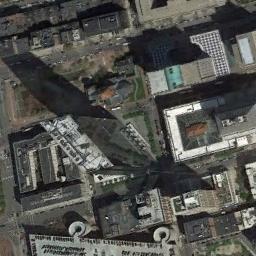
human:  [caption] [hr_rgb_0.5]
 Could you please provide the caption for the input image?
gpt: The commercial area is near a parking lot .

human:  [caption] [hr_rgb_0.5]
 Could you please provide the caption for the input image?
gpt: The business district is full of tall buildings .

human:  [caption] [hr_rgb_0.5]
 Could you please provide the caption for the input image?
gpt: A commercial area has some buildings of different heights and a parking lot is in the commercial area .

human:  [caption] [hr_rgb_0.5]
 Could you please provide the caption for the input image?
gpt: In a business district there are many buildings of different heights and heights and several roads with many cars and some trees .

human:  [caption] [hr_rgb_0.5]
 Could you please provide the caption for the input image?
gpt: A skyscraper with some lower buildings around on a commercial area .